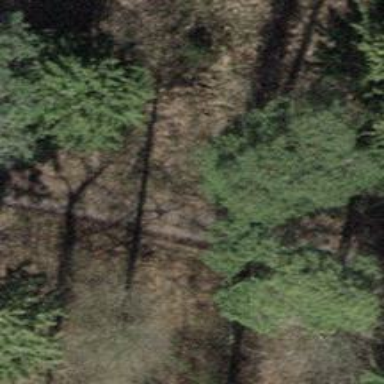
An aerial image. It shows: Compacted grade3 track.